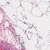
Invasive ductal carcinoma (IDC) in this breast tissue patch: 0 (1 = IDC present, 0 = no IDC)